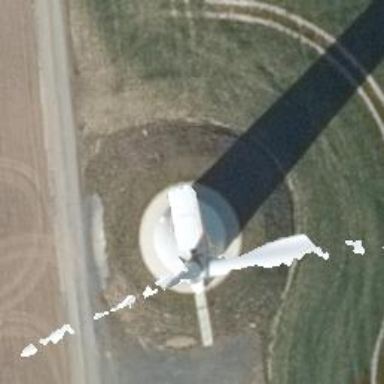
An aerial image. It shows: Wind generator in the form of horizontal axis wind turbine.